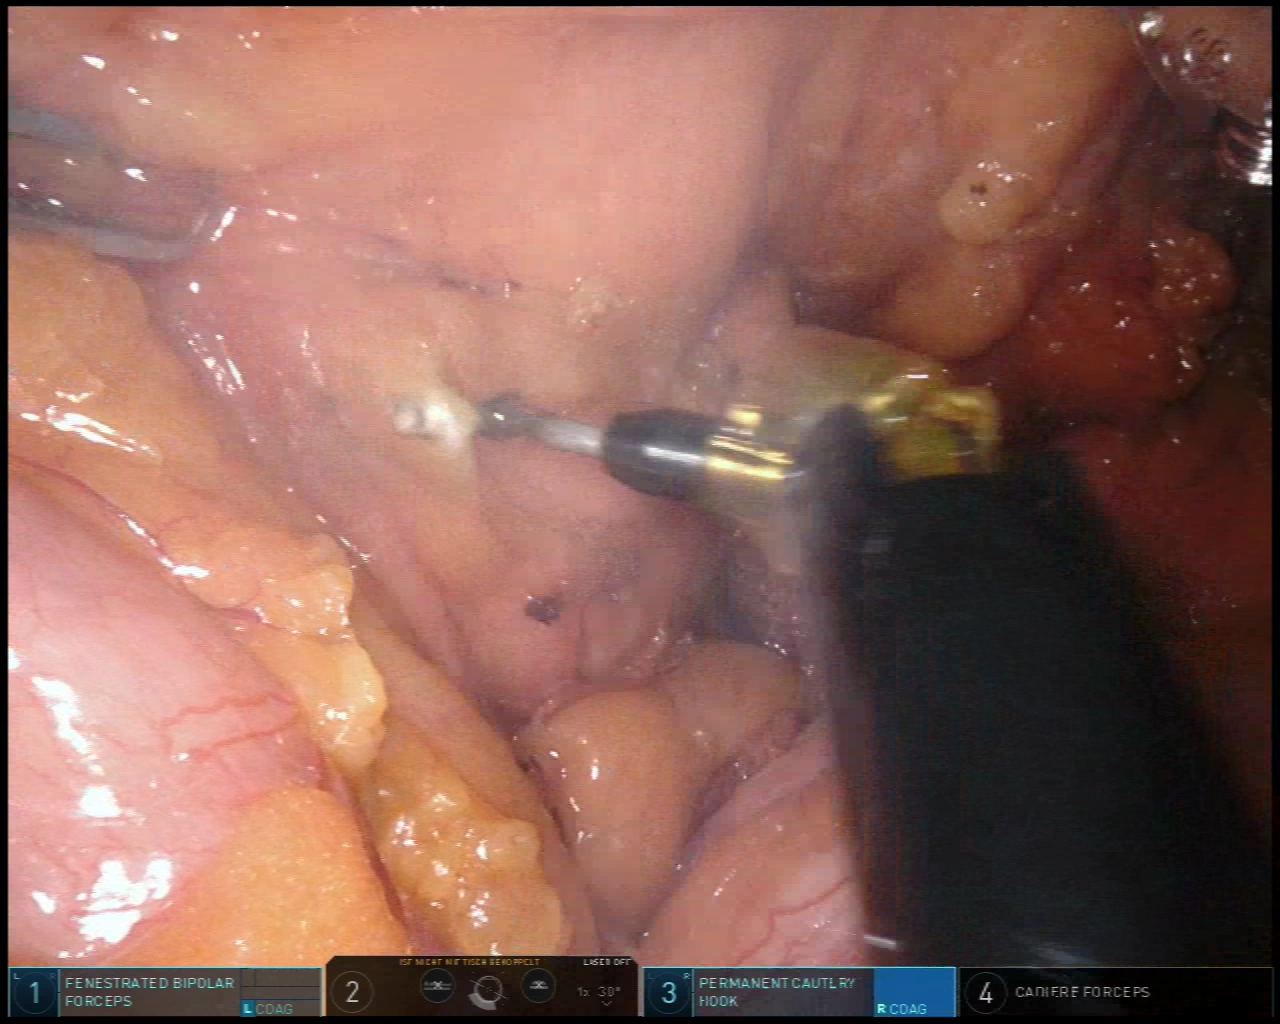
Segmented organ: pancreas
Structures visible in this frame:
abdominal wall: no
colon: yes
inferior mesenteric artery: no
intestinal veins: no
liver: no
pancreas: yes
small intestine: no
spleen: no
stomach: no
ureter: no
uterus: no
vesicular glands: no